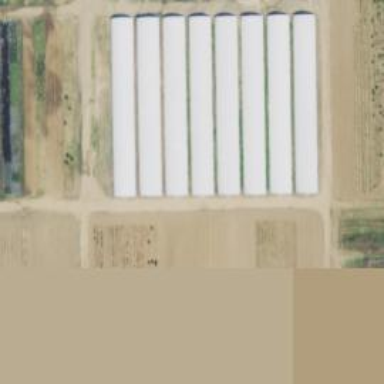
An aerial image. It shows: Greenhouse used for horticulture.